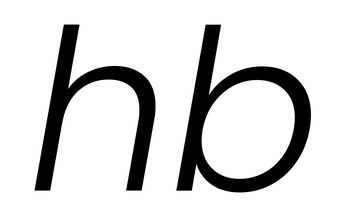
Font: Poppins-LightItalic